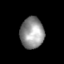
Tissue: skin
Cell type: Epithelial cells
Senescence score: 0.2776
Nuclear area (px): 721
Mean DAPI intensity: 146.348